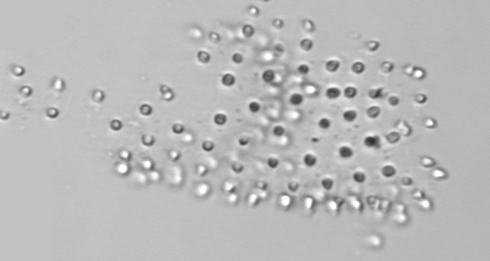
Label: Parvicorbicula_socialis